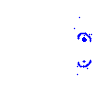
Particle: pion